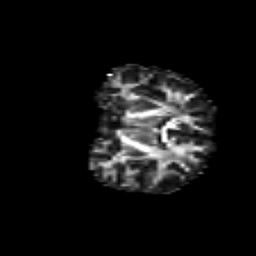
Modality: FA
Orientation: coronal
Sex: female
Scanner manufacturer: siemens
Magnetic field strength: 3 T
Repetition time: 5 s
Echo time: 0.071 s